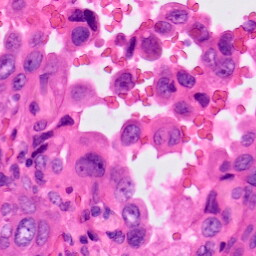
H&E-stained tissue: Lung